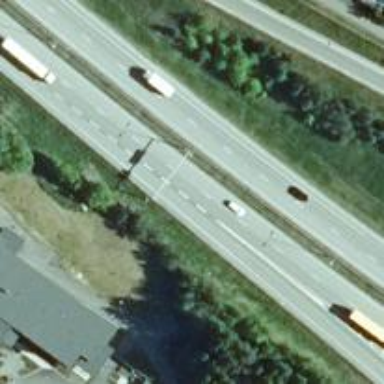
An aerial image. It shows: Motorway junction.